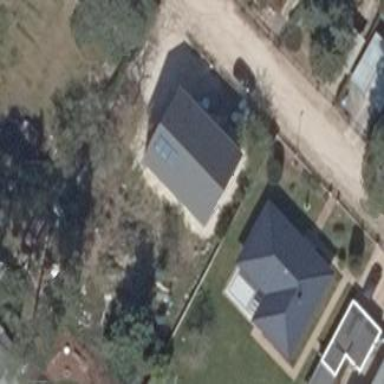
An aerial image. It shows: Simple house.